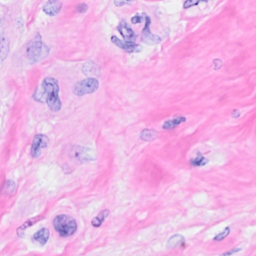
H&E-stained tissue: Breast